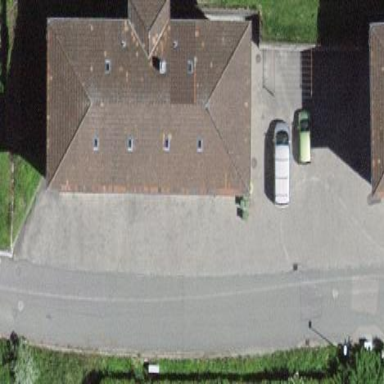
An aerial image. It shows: Residential building.